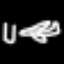
Label: airplane